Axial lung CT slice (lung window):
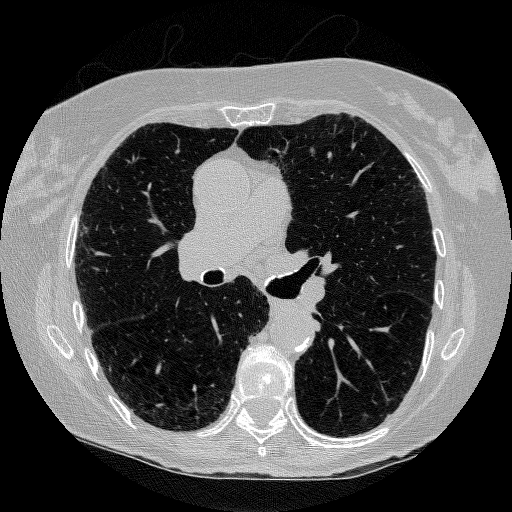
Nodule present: no